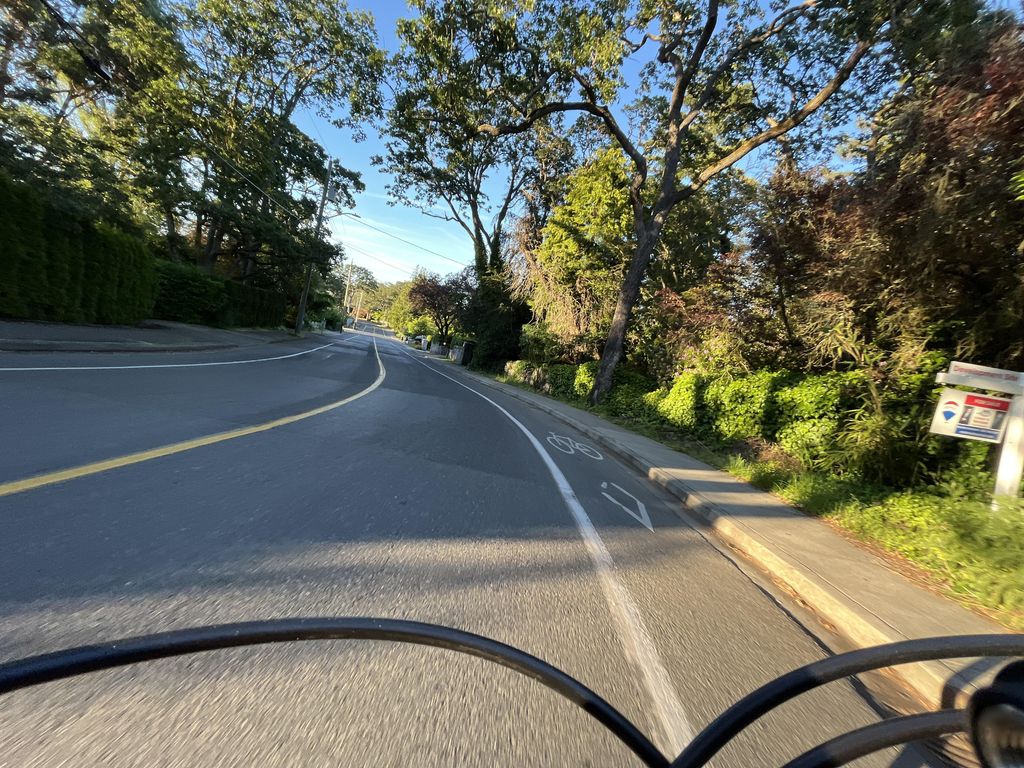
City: victoria